Question: I have the following entities in core data as shown in the figure below.

Questions:
When ever i delete the any one of the entity object at level 2 and do '[context save:&error];' all other objects in Table Entity1 gets the data fault and the app crashes due to not able to read the Entity1 object any more, giving 'EXC_BAD_ACCESS' error.
I am using this code
'''
for(Entity1 *entity in listOfEntitys)
{
if(entity.Relation1)
[context deleteObject:entity.Relation1];
if(entity.Relation2)
[context deleteObject:entity.Relation2];
if(entity.Relation3)
[context deleteObject:entity.Relation3];
}
[context save:&error];
'''
Its not like I have never deleted any object from core data but this is the only place where problem is occurring. Can anyone Help.
Thanks.
PS. I have seen other questions on SO but none has the same kind of situation as i do.
'''
Printing description of listOfEntitys:
(
"<Entity1: 0x4dc3d80> (entity: Entity1; id: 0x4dc2d60 <x-coredata://DF11191D-0BE9-4A63-955D-0A43153290A4/Entity1/p5> ; data: <fault>)",
"<Entity1: 0x5b06ea0> (entity: Entity1; id: 0x5b077d0 <x-coredata://DF11191D-0BE9-4A63-955D-0A43153290A4/Entity1/p6> ; data: <fault>)",
"<Entity1: 0x4dc2cf0> (entity: Entity1; id: 0x4dc2df0 <x-coredata://DF11191D-0BE9-4A63-955D-0A43153290A4/Entity1/p7> ; data: <fault>)",
"<Entity1: 0x4dc2b80> (entity: Entity1; id: 0x4dc3640 <x-coredata://DF11191D-0BE9-4A63-955D-0A43153290A4/Entity1/p8> ; data: <fault>)"
)
'''
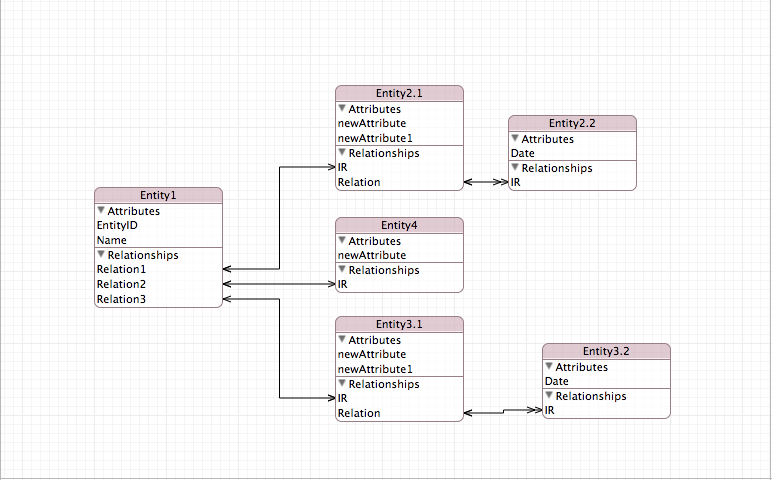
Answer: From the <URL>
> If a relationship delete rule is
Cascade, then deleting one object may
result in the deletion of others.
If you don't want related objects to be deleted when you delete a given object, then the deletion rule for those relationships should be something other than 'cascade'. You probably want 'nullify' instead.